Question: I am using Tree and in this tree I have a five treecolumn. Also create two treeItem one is parent and other child, put their values in treecolumn by programatically. Now I need a dropdown List(Combobox) in each tree column(except first one) to view the list data. Currently getting only single value. Please see the below code to get tree item values editable in treecolumn.

'''
private void editTreeTable(final Tree table){
final TreeEditor editor = new TreeEditor(table);
editor.horizontalAlignment = SWT.LEFT;
editor.grabHorizontal = true;
table.addMouseListener(new MouseAdapter() {
@Override
public void mouseUp(final MouseEvent e) {
final Control oldEditor = editor.getEditor();
if (oldEditor != null) {
oldEditor.dispose();
}
final Point p = new Point(e.x, e.y);
final TreeItem item = table.getItem(p);
if (item == null) {
return;
}
for (int i = 1; i < table.getColumnCount(); ++i) {
if (item.getBounds(i).contains(p)) {
final int columnIndex = i;
// The control that will be the editor must be a
final Text newEditor = new Text(table, SWT.NONE);
newEditor.setText(item.getText(columnIndex ));
newEditor.addModifyListener(new ModifyListener() {
public void modifyText(final ModifyEvent e) {
final Text text = (Text) editor.getEditor();
editor.getItem().setText(columnIndex , text.getText());
}
});
newEditor.selectAll();
newEditor.setFocus();
editor.setEditor(newEditor, item, columnIndex );
}
}
}
});
}
'''
Now find the below code to get the tree item value from API
'''
private void createTestSuiteTable( final Tree table)
{
//Dispose all elements
TreeItem items[] = table.getItems();
for(int i=0;i<items.length;i++)
{
items[i].dispose();
}
TSGson tsGsons[] = TestSuiteAPIHandler.getInstance().getAllTestSuites();
boolean checked=false;
for (TSGson tsGson : tsGsons)
{
parentTestSuite = new TreeItem(table, SWT.NONE|SWT.MULTI);
parentTestSuite.setText(new String[] { "" +tsGson.tsName, "", "","","","" });
parentTestSuite.setData("EltType","TESTSUITE");
if(tsGson.tsTCLink==null)
continue;
for(TSTCGson tsTCGson : tsGson.tsTCLink)
{
TreeItem trtmTestcases = new TreeItem(parentTestSuite, SWT.NONE|SWT.MULTI);
trtmTestcases.setText(new String[] {tsTCGson.tcName,
tsTCGson.tcParams.get(0)!=null ?tsTCGson.tcParams.get(0).tcparamValue:"",
tsTCGson.tcParams.get(1)!=null ?tsTCGson.tcParams.get(1).tcparamValue:"",
tsTCGson.tcParams.get(2)!=null ?tsTCGson.tcParams.get(2).tcparamValue:"",
"local",
tsTCGson.tcParams.get(4)!=null ?tsTCGson.tcParams.get(4).tcparamValue:"" });
trtmTestcases.setData("EltType","TESTCASE");
table.setSelection(parentTestSuite);
if(checked)
{
trtmTestcases.setChecked(checked);
}
}
}
}
'''
Find the below code for tree column creation in SWT
'''
localHostTable = new Tree(composite_2,SWT.BORDER | SWT.CHECK | SWT.FULL_SELECTION | SWT.VIRTUAL);
localHostTable.setLayoutData(new GridData(SWT.FILL, SWT.FILL, true, true, 1, 1));
localHostTable.setLinesVisible(true);
localHostTable.setHeaderVisible(true);
TreeColumn trclmnNewColumn_1 = new TreeColumn(localHostTable, SWT.NONE);
trclmnNewColumn_1.setWidth(113);
trclmnNewColumn_1.setText("TestSuite/TestCase");
TreeColumn trclmnColumn_5 = new TreeColumn(localHostTable, SWT.NONE);
trclmnColumn_5.setWidth(73);
trclmnColumn_5.setText("Exe_Platform");
TreeColumn trclmnColumn_6 = new TreeColumn(localHostTable, SWT.NONE);
trclmnColumn_6.setWidth(77);
trclmnColumn_6.setText("Exe_Type");
TreeColumn trclmnColumn_7 = new TreeColumn(localHostTable, SWT.NONE);
trclmnColumn_7.setWidth(85);
trclmnColumn_7.setText("Run_On");
TreeColumn trclmnColumn_8 = new TreeColumn(localHostTable, SWT.NONE);
trclmnColumn_8.setWidth(81);
trclmnColumn_8.setText("Thread-Count");
final TreeColumn trclmnColumn_9 = new TreeColumn(localHostTable, SWT.NONE);
trclmnColumn_9.setWidth(97);
trclmnColumn_9.setText("Column5");
'''
please suggest
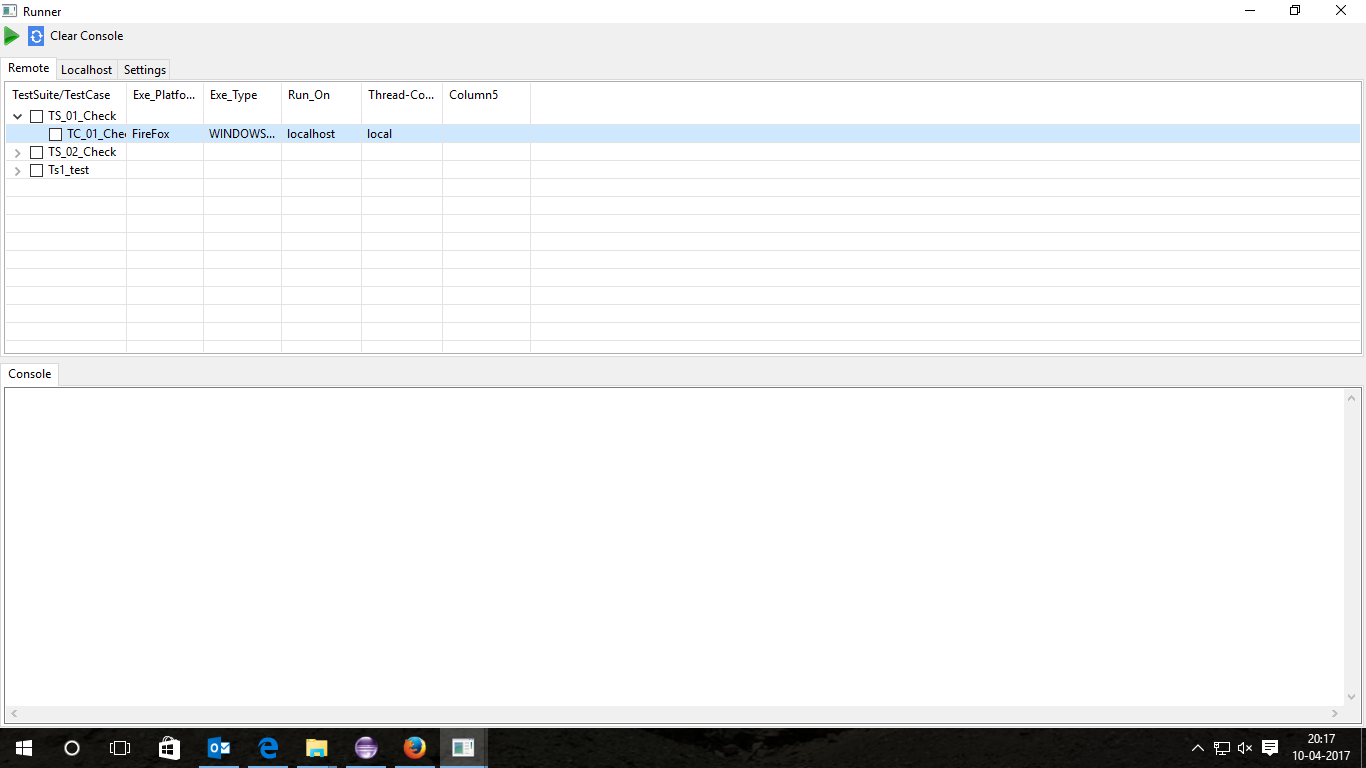
Answer: Since there's nothing in your question about 'Combo' or 'CCombo' controls, I can't help you troubleshoot an issue. I also am not going to write your code for you, but I can try to point you in the right direction with a short example.
> Yes, i want the combo to always be visible.
You can still use a 'TreeEditor' to accomplish this, and it will actually be simpler than the code snippet you posted with the 'MouseListener'.
Create the <URL> methods to specify that the 'CCombo' control should be displayed in that cell:
'''
// ...
final CCombo combo = new CCombo(tree, SWT.NONE);
final TreeEditor editor = new TreeEditor(tree);
editor.setEditor(combo, item, 1);
// ...
'''
<URL>
Full MCVE:
'''
public class TreeComboBoxTest {
private final Display display;
private final Shell shell;
public TreeComboBoxTest() {
display = new Display();
shell = new Shell(display);
shell.setLayout(new FillLayout());
final Tree tree = new Tree(shell, SWT.BORDER | SWT.VIRTUAL | SWT.FULL_SELECTION);
tree.setLayoutData(new GridData(SWT.FILL, SWT.FILL, true, true));
tree.setLinesVisible(true);
tree.setHeaderVisible(true);
final TreeColumn column1 = new TreeColumn(tree, SWT.NONE);
column1.setWidth(75);
column1.setText("Column 1");
final TreeColumn column2 = new TreeColumn(tree, SWT.NONE);
column2.setWidth(75);
column2.setText("Column 2");
final TreeItem item = new TreeItem(tree, SWT.NONE);
item.setText(0, "Hello");
final CCombo combo = new CCombo(tree, SWT.NONE);
combo.setItems(new String[] { "Item 1", "Item 2", "Item 3" });
final TreeEditor editor = new TreeEditor(tree);
editor.setEditor(combo, item, 1);
editor.horizontalAlignment = SWT.LEFT;
editor.grabHorizontal = true;
// Optional, but allows you to get the current value by calling
// item.getText() instead of going through the TreeEditor and
// calling ((CCombo) editor.getEditor()).getText()
combo.addSelectionListener(new SelectionAdapter() {
@Override
public void widgetSelected(final SelectionEvent e) {
item.setText(1, combo.getText());
}
});
}
public void run() {
shell.setSize(200, 200);
shell.open();
while (!shell.isDisposed()) {
if (!display.readAndDispatch()) {
display.sleep();
}
}
display.dispose();
}
public static void main(final String... args) {
new TreeComboBoxTest().run();
}
}
'''
Note the 'SelectionListener' added to the 'CCombo'. Even though you've used the 'TreeEditor', if you call 'item.getText(index)', it will return an empty 'String' because 'setText(...)' has not been called. By calling 'setText(...)' in the listener, you won't have to go through the 'TreeEditor' to get the value.
So you can call 'item.getText(index)' instead of '((CCombo) editor.getEditor()).getText()'.